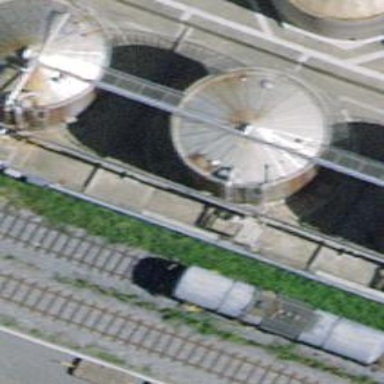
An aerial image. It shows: Building with storage tank.